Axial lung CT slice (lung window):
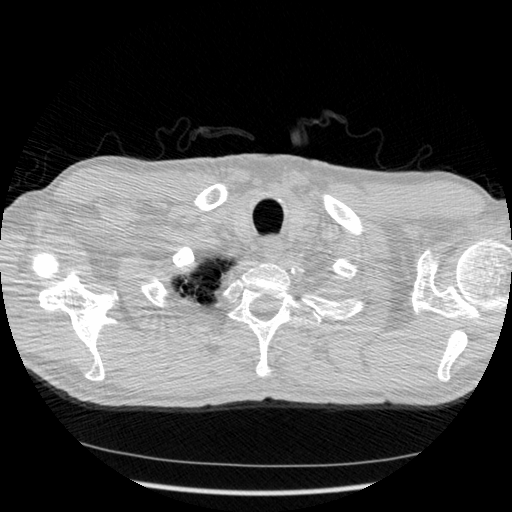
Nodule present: no